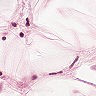
Metastatic tissue present: no